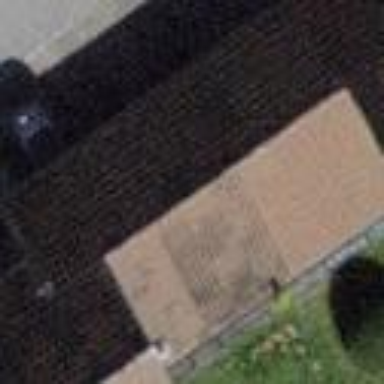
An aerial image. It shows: Building with tile roof.